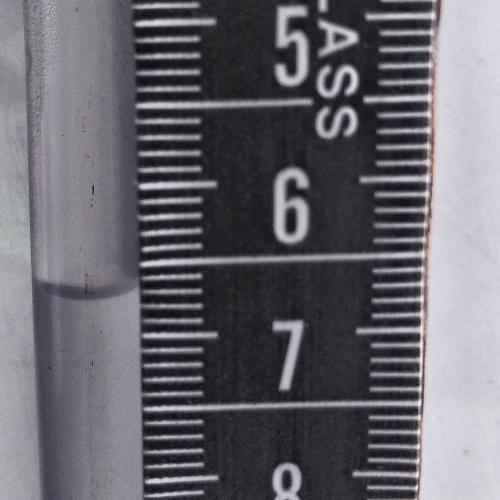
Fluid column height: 6.7 cm